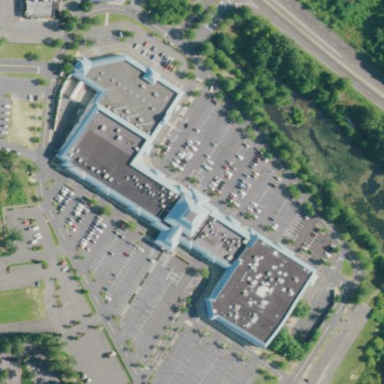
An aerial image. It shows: Retail area.